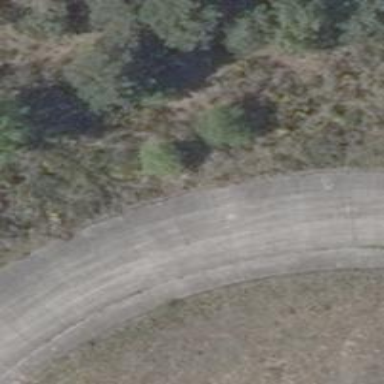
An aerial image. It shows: Taxiway at the airport with concrete surface.